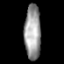
Tissue: prostate
Cell type: Endothelial cells
Senescence score: 0.6936
Nuclear area (px): 884
Mean DAPI intensity: 155.133